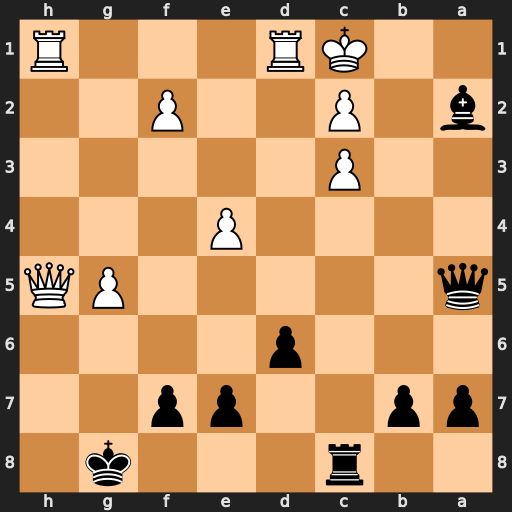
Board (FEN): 2r3k1/pp2pp2/3p4/q5PQ/4P3/2P5/b1P2P2/2KR3R
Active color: b
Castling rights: -
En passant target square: -
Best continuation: Qa3+ Kd2 Qxc3+ Ke2 Bc4+ Rd3 Qxc2+ Kf3 Qxd3+